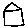
Label: house